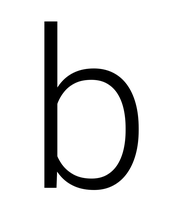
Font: Roboto_Light